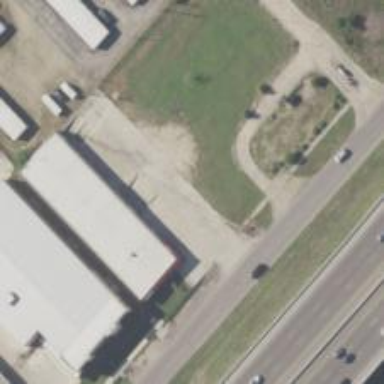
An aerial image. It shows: Warehouse.